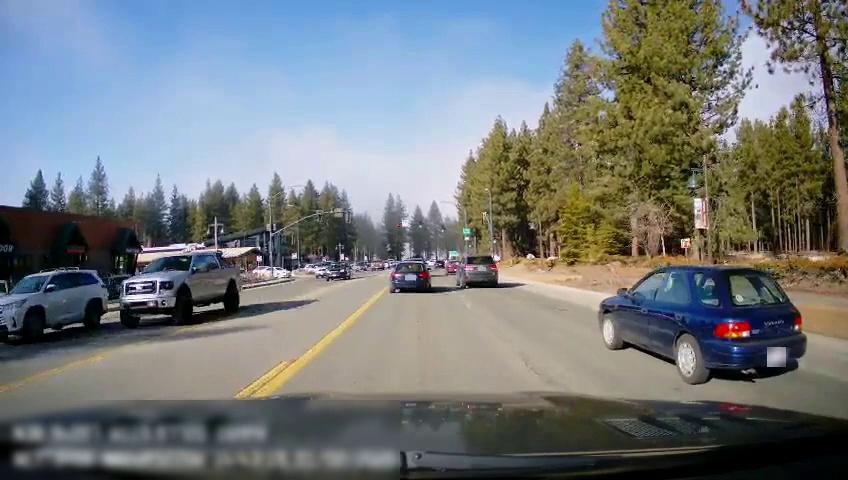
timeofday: Day
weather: Sunny
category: Drivable Space
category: Vehicles | Car
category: Vehicles | SUV
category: Vehicles | Car
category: Vehicles | Car
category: Vehicles | SUV
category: Vehicles | Truck
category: Vehicles | Truck
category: Vehicles | Car
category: Vehicles | SUV
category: Vehicles | Car
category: Vehicles | SUV
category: Vehicles | Car
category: Lanes | Opposite Lane
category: Lanes | Current Lane
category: Lanes | Current Lane
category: Traffic | Signs
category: Traffic | Lights
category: Traffic | Lights